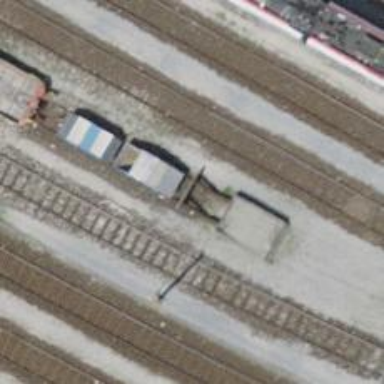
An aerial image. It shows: Railway buffer stop.